Question: I have some items that will price and others do not. Table 'full value' (Valor completo) show me what I should charge or not. I wanted, somehow, return a message: "You forgot to collect this item." or "You demanded an item that should not."

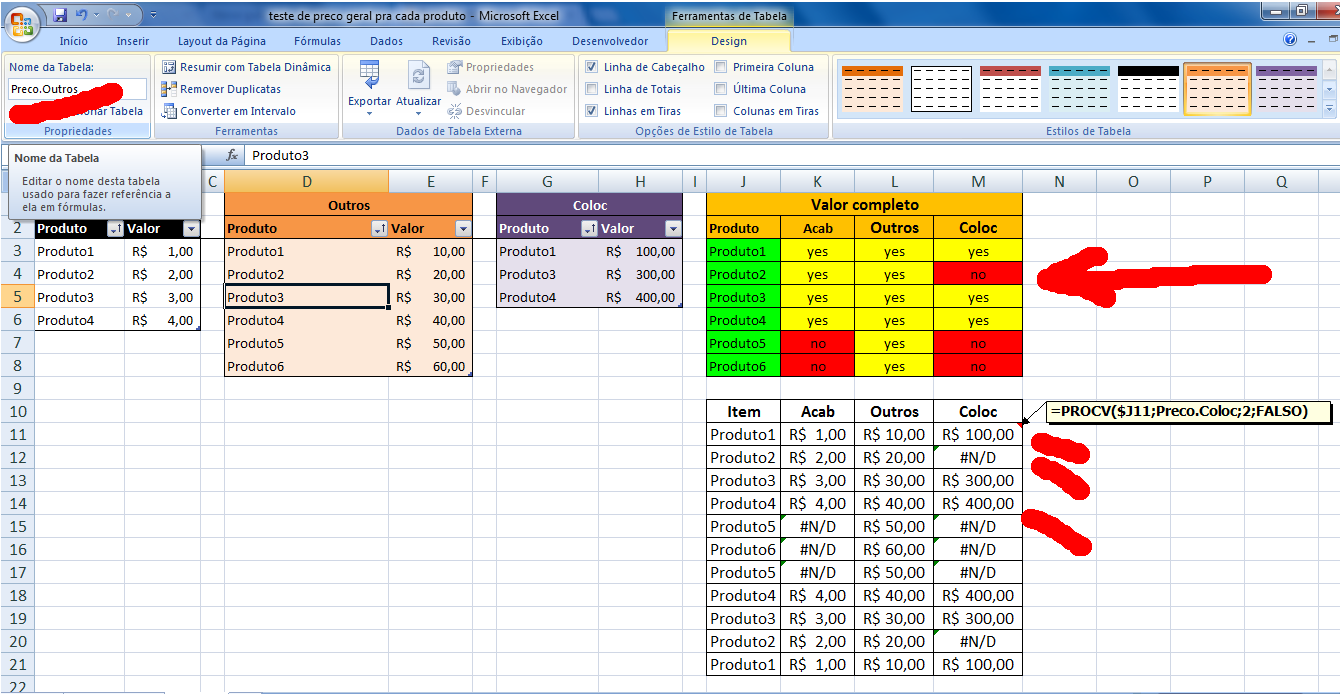
Answer: In the English version of excel, you'd use
'''
=iferror(vlookup(...),"You forgot to collect this item")
'''
in brazilian, probably something like
'''
=SEERRO(PROCV(...),"You forgot to collect this item")
'''